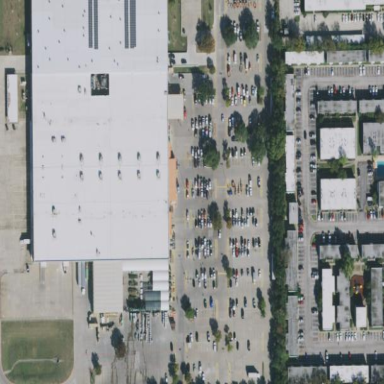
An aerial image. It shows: Retail building.